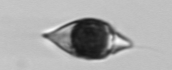
Label: Amphidinium